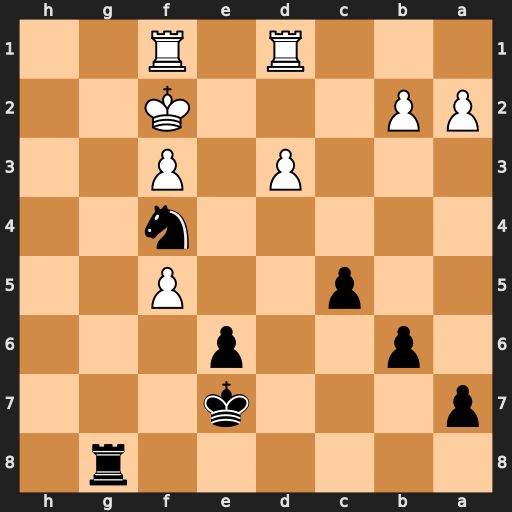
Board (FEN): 6r1/p3k3/1p2p3/2p2P2/5n2/3P1P2/PP3K2/3R1R2
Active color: b
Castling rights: -
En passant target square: -
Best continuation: Rg2+ Ke3 Nd5+ Ke4 Re2#